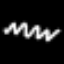
Label: squiggle